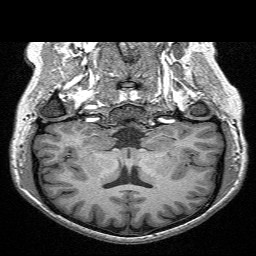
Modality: T1w
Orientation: sagittal
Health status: ill
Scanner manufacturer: siemens
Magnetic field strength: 3 T
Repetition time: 2.3 s
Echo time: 0.00298 s